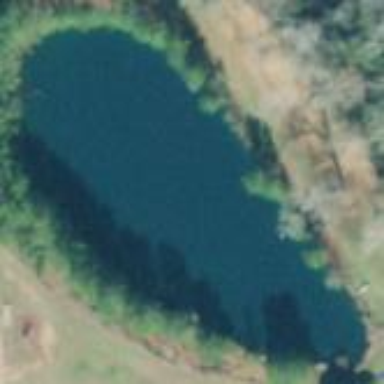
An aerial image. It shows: Serene pond surrounded by nature.